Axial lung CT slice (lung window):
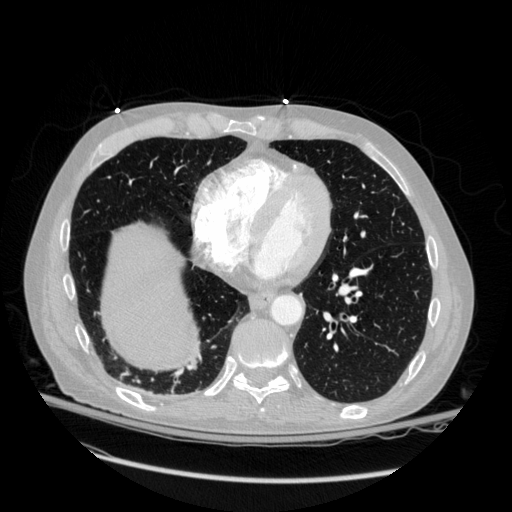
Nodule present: no